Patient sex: M
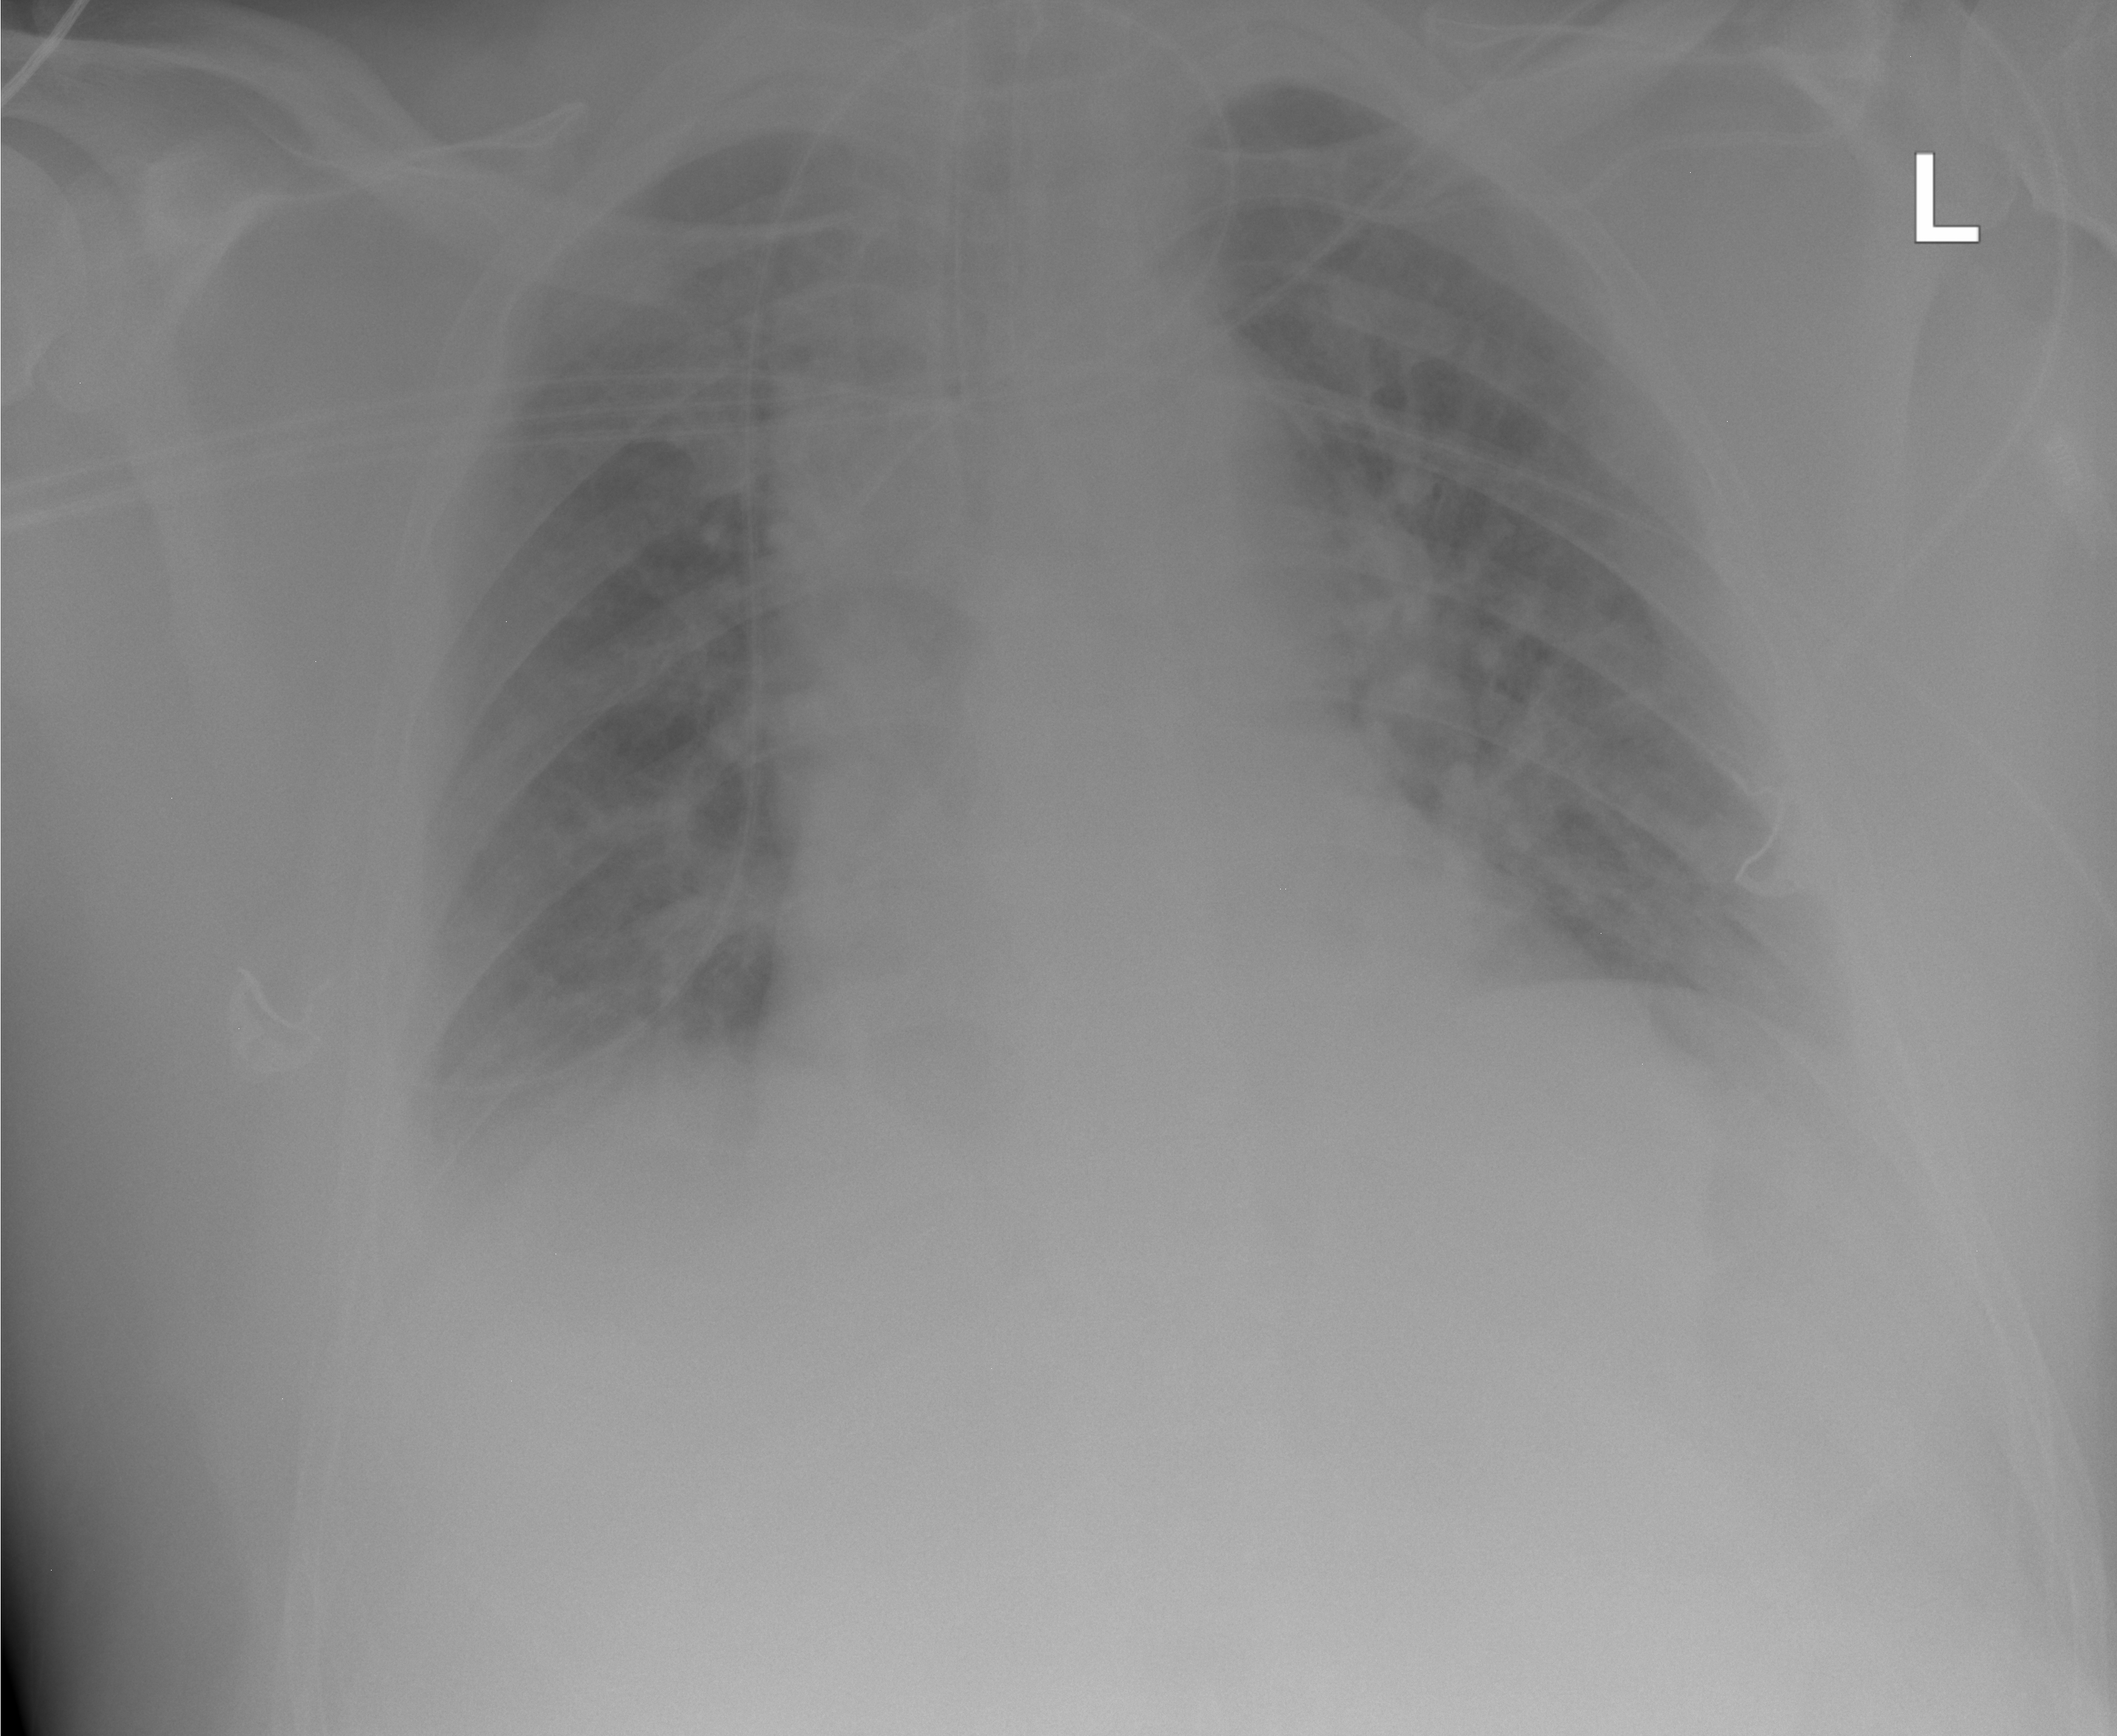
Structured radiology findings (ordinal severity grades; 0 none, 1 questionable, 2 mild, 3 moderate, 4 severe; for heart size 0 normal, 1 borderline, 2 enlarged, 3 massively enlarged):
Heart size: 0
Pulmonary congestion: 2
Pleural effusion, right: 2
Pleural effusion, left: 2
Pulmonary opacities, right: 1
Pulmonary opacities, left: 2
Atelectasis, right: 2
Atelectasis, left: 2